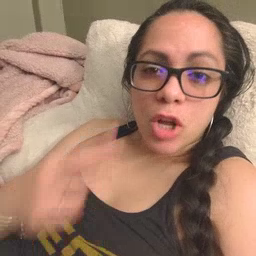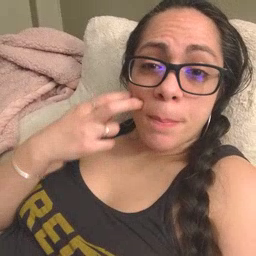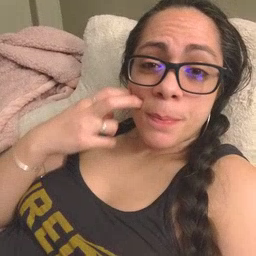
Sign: gum